Question: I'm starting on a piece of software that will include dealing with probability distributions.
I'm trying to design it using class diagrams, and ran into a design issue which I've extracted out here (not coding it up just yet).

I've got two random variable instances, X and Y. They have a Probability, which I've subclassed as P(X) and P(Y) from Probability.
Should I have a "probability of" association going from the variable instances to the probability values? Or is this a redundancy in my design?
Thinking in terms of actual code, I think I'd only have an association between P(X) values and my X instances... would this mean it is the association with the superclass Probability that is redundant?
If so, I would have an unspecified number of associations for an unspecified number of Random Variable instances... though that might actually be what my code would look like. Would not having these associations in the diagram and only having an association with the superclass "Probability" suffice to describe my system?
My reasons for expressing this in UML (responding to comment below):
I suppose I could express my probabilities as merely a function on some objects and store this in some sort of map... then have some function that ensures invariance that the sum of all probabilities sums up to 1 etc... then I could add more data and have to revisit and rework my whole map... which would affect joint distributions... and so on and so forth adding complexity and making any sort of procedural approach quite messy. Not that a procedural approach wouldn't work, but I really want a clear, object-oriented picture of the software I'm going to build. Class diagrams seem like a pretty good tool to do this. I want to think of each distribution as an objects, not something generated procedurally.
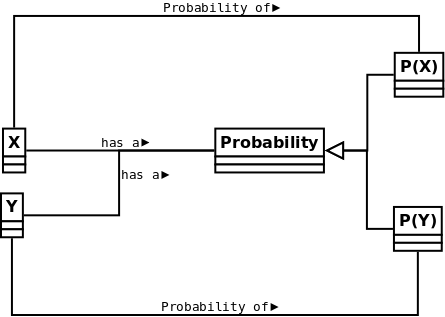
Answer: You do not need the "Probability Of" associations from "Y" to "P(Y)" or "X" to "P(X)". They are redundant.
Your "Probability Of" class or object represents an association. Leave the associations form this class to an object.
Sometimes an operation, method or association, can also be represented or conceptualized as a Class or as an instance of a class (a.k.a. "Variable").
Modeling Objects, classes, and associations, maybe be a little cumbersome.
You have a variable that will have some value at some time.
'''
...............
..+---------+..
..| 5 |..
..+---------+..
...............
'''
Since, UML was designed to model programs, you need to specify its type,
in this case, your value is not a full object, just a floating point number.
'''
...............
..+---------+..
..| Float |..
..+---------+..
..| 5 |..
..+---------+..
...............
'''
If it was more complex values, you may use properties, methods, and other UML features, but, by the moment, this is not the case.
There could be other values, for the same concept or variable, example:
'''
............................
..+---------+..+---------+..
..| Float |..| Float |..
..+---------+..+---------+..
..| 5 |..| 3.1416 |..
..+---------+..+---------+..
............................
..+---------+..+---------+..
..| Float |..| Float |..
..+---------+..+---------+..
..| -55.12 |..| 0 |..
..+---------+..+---------+..
............................
'''
Each one of the value may have several other values that represent the probability.
Therefore, there is an association between each original value, and the probability values.
Let's model some object examples.
'''
....................................
..+---------+..........+---------+..
..| Float |..........| Float |..
..+---------+..........+---------+..
..| 5 +-------+--+ -444 |..
..+---------+.......|..+---------+..
....................|...............
....................|..+---------+..
....................|..+ Float |..
....................|..+---------+..
....................+--+ 0 |..
....................|..+---------+..
....................|...............
....................|..+---------+..
....................|..| Float |..
....................|..+---------+..
....................+--+ +1 |..
.......................+---------+..
....................................
'''
There could be more examples for each original value, and its probability values, but, it could be very complicate to represent them.
Let's change this example Object Diagram to a more conceptual Class Diagram.
You have a class diagran that represents a variable, or can be instantiated by a variable. In some moment of time, you will store the value of that variable.
And, let's call it 'X'.
'''
..................
..+------------+..
..| X: Float |..
..+------------+..
..................
'''
Remember that 'X' represents or has a single value, at a time, but, it can change.
Now, there can be several probability values for 'X'.
Let's represent all of them with a single class box, instead of many.
And, call them 'PX' without the parentheses, because they cannot be used as variable or class names in UML.
'''
........................................
..+------------+........+------------+..
..| X: Float |........| PX: Float |..
..+------------+........+------------+..
........................................
'''
Since, this pair of values are related, let's add a line to represent the association.
'''
........................................
..+------------+........+------------+..
..| X: Float +--------+ PX: Float |..
..+------------+........+------------+..
........................................
'''
But, for each value of 'X' can be several values of 'PX', let's add a diamond to indicate it.
There are cases when there is a one-to-one association, but, this case is one-to-many association.
'''
........................................
..+------------+...../\.+------------+..
..| X: Float +----< >+ PX: Float |..
..+------------+.....\/.+------------+..
........................................
'''
The diamond is drawn near the box that represent the "many" values.
Let's add an optional label to explain the goal of the association.
And, an arrow to indicate how to apply this arrow.
'''
........................................
..........<<..Probability Of............
..+------------+...../\.+------------+..
..| X: Float +----< >+ PX: Float |..
..+------------+.....\/.+------------+..
........................................
'''
There can be several kinds of associations, you use the "inheritance" association, that does not apply to your case.
Object Diagrams are good for specific examples and have values,
and does not use variables frecuently.
Class Diagrams are conceptualizations, and usually have variables or properties, and use values only for initial values, or constants.
Many UML developers, skip Object Diagrams, and use Class Diagrams, directly to represent some scenario. Altougth, Object Diagrams, still are useful.
"Object Diagrams" are represented with rounded boxes, Class Diagrams use sharp corners. I could not represent them well with the ASCII examples.
The background dots does not appear in an UML diagram, I just use it, to highlight the diagrams.